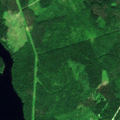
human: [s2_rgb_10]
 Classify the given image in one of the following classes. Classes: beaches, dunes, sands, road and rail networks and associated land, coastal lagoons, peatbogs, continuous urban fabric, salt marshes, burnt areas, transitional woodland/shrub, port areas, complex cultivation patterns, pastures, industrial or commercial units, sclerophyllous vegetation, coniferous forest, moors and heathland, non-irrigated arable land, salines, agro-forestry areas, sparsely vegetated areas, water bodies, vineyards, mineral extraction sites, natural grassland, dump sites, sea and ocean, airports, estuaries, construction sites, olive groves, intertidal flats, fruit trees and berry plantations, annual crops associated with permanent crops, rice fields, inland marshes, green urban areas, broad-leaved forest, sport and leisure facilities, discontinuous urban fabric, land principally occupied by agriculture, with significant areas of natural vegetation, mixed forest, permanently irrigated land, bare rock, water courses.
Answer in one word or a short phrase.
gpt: broad-leaved forest, mixed forest, transitional woodland/shrub, water bodies